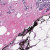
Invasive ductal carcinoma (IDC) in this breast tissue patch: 0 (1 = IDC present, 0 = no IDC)